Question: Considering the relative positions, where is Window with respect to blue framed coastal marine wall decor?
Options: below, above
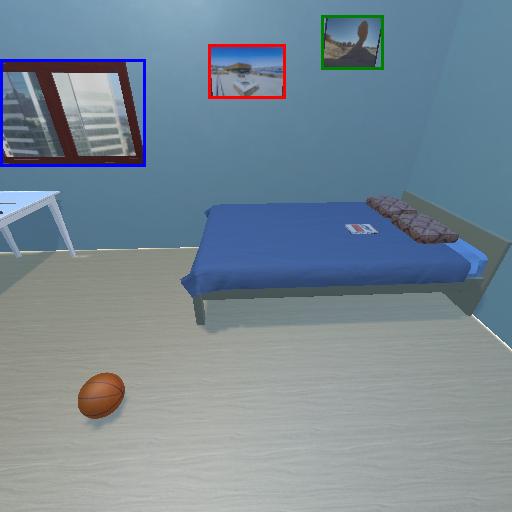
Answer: below